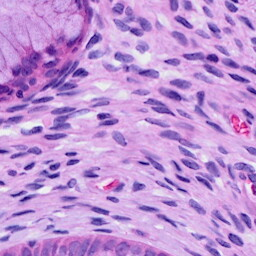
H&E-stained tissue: Cervix